I will show an image sequence of human cooking. I have annotated the images with numbered circles. Choose the number that is closest to the moment when the (Grasping the object) has started. You are a five-time world champion in this game. Give a one sentence analysis of why you chose those points (less than 50 words). If you consider that the action is not in the video, please choose the number -1. Provide your answer at the end in a json file of this format: {"points": []}
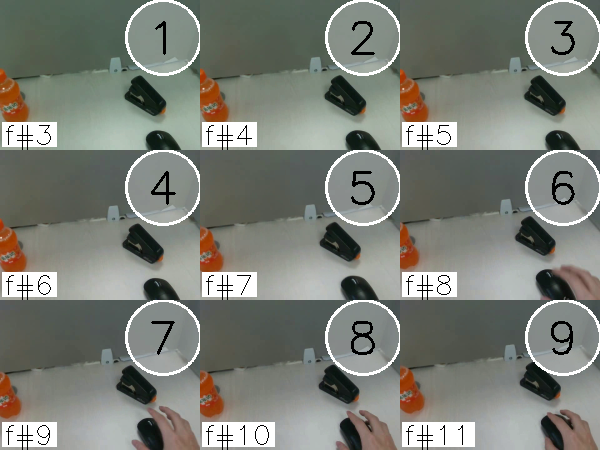
Frame 9 shows the clearest moment of hand-object contact.
{"points": [9]}